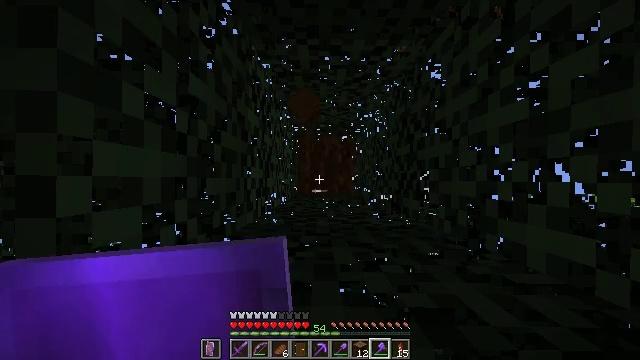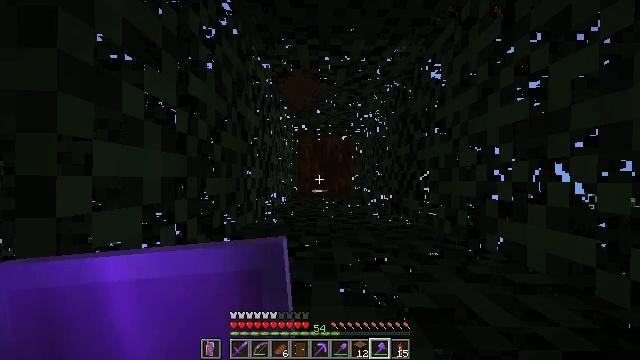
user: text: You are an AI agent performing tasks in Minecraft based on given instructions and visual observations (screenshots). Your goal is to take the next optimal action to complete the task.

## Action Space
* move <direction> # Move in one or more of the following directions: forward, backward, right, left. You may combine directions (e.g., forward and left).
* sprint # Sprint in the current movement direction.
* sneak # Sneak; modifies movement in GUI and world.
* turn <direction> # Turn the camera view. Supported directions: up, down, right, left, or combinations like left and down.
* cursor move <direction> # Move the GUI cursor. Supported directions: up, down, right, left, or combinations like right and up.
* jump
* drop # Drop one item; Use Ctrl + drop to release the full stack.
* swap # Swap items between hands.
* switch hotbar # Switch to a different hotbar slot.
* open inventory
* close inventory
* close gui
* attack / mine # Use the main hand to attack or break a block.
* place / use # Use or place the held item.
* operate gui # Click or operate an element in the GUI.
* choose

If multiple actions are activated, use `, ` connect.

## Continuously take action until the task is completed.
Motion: motion action
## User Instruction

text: Harvest the spruce log from a tree trunk.
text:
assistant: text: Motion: attack / mine
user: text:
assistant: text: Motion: attack / mine